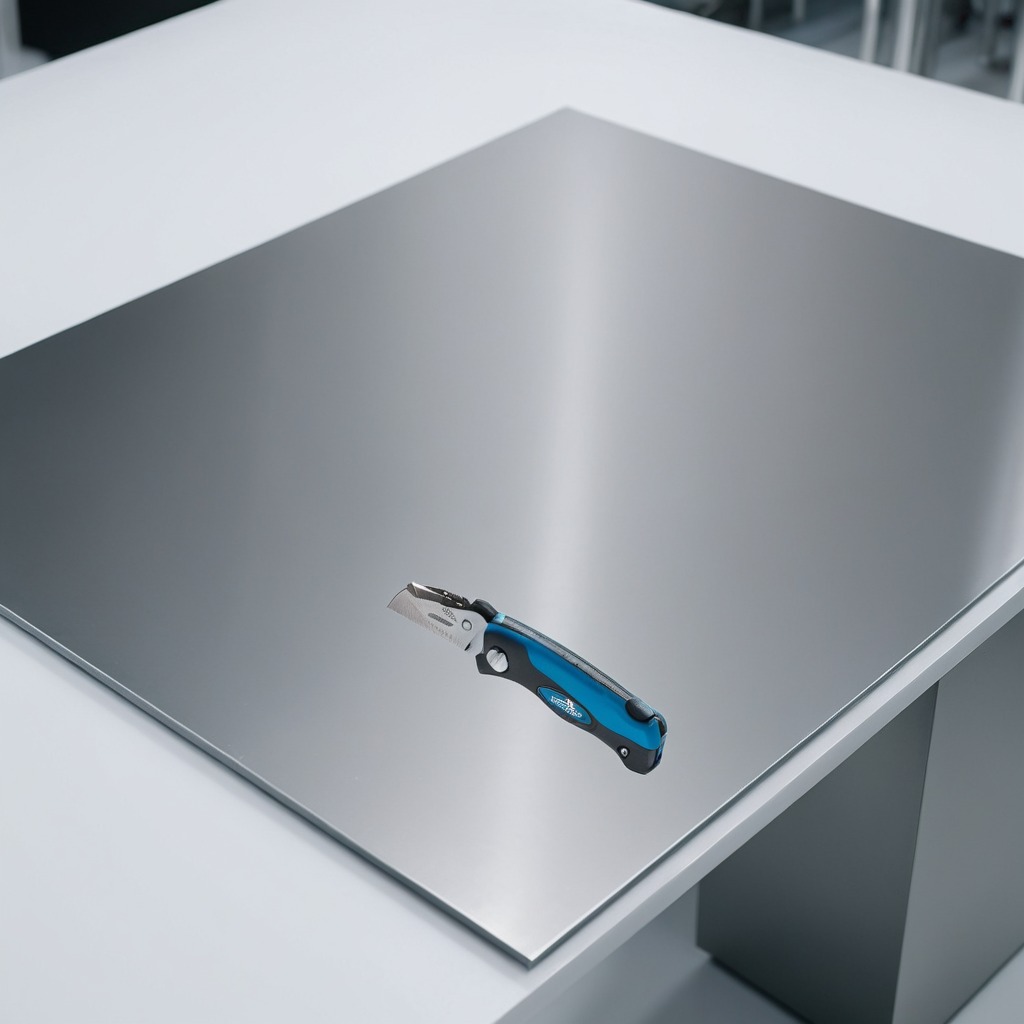
A utility knife lies on the stainless steel table in a high-end prototyping lab.